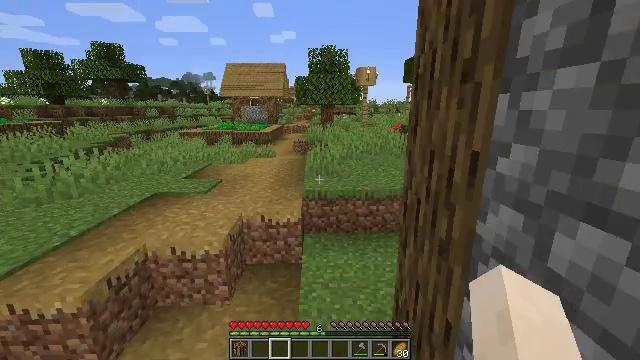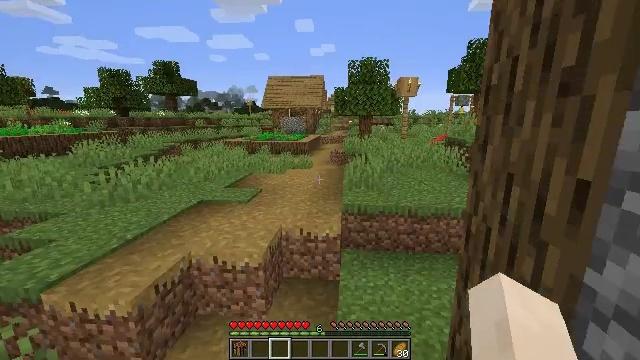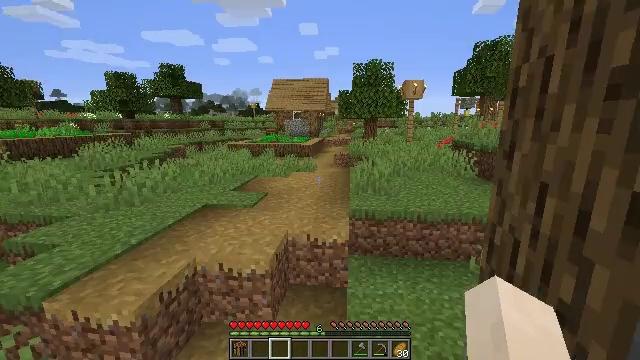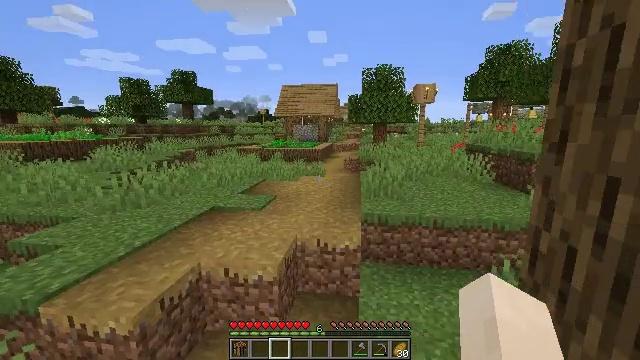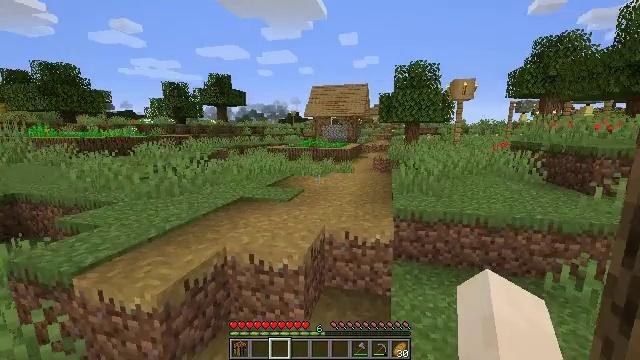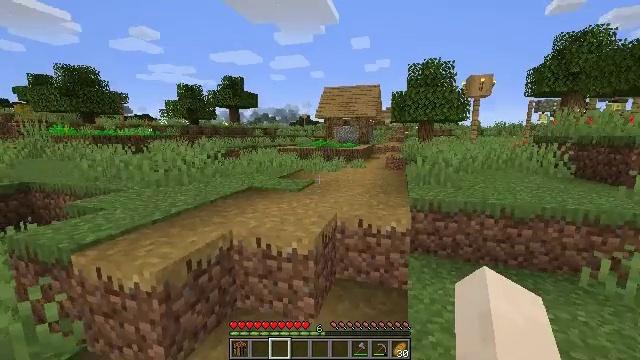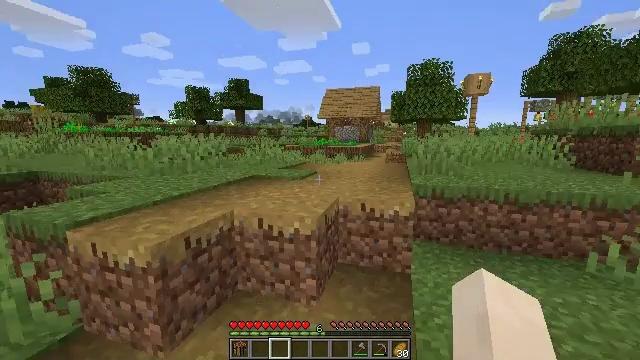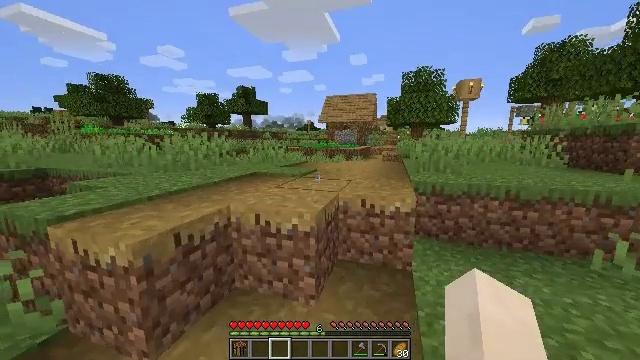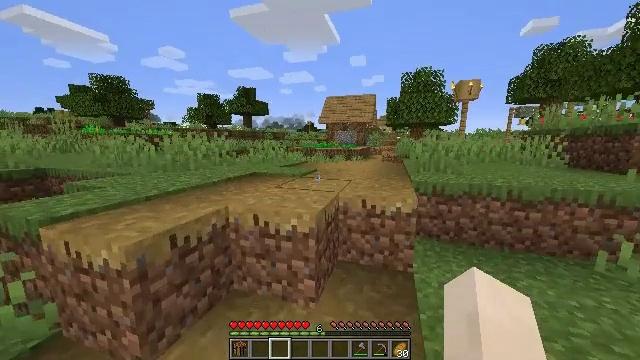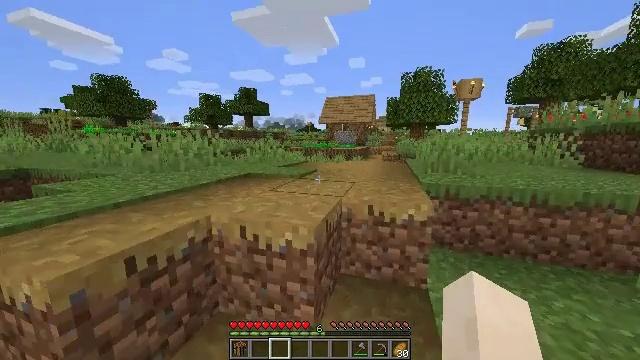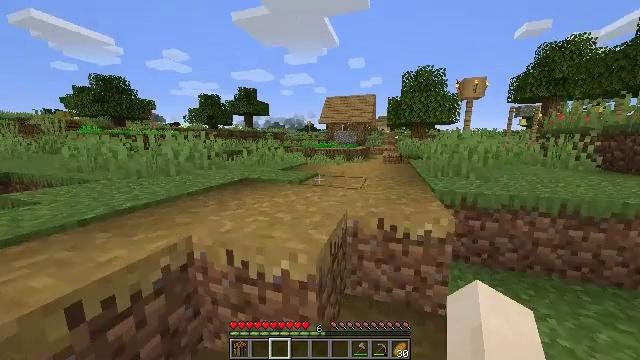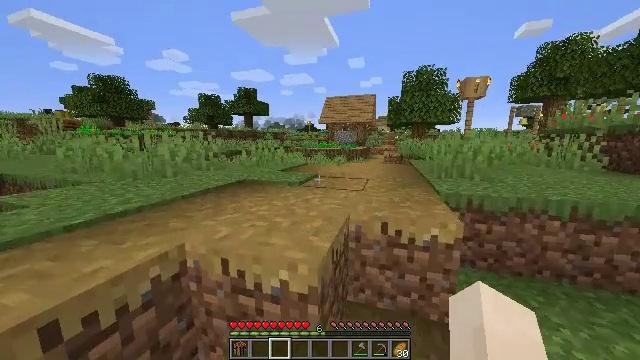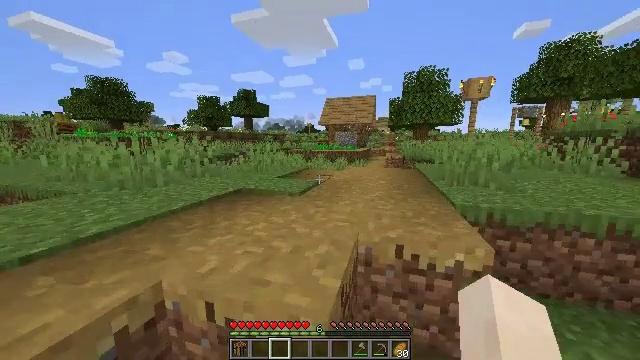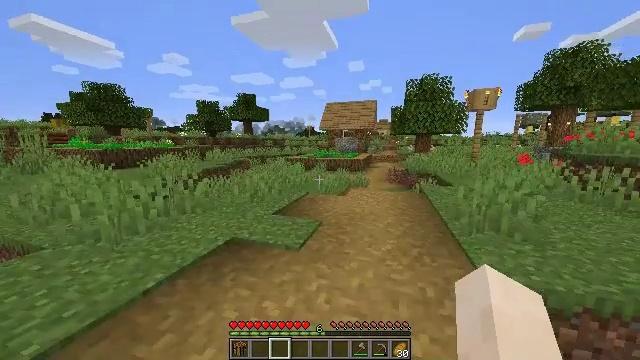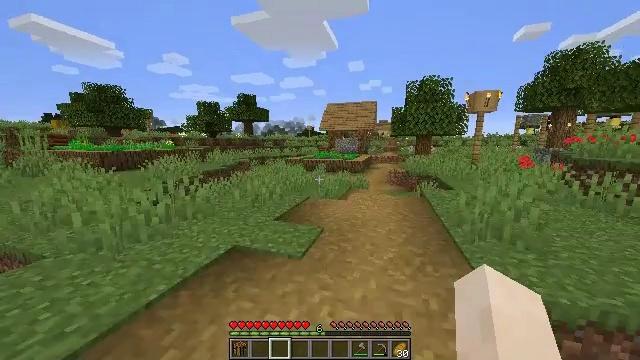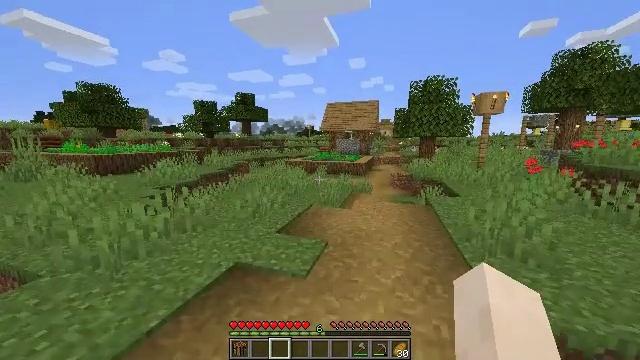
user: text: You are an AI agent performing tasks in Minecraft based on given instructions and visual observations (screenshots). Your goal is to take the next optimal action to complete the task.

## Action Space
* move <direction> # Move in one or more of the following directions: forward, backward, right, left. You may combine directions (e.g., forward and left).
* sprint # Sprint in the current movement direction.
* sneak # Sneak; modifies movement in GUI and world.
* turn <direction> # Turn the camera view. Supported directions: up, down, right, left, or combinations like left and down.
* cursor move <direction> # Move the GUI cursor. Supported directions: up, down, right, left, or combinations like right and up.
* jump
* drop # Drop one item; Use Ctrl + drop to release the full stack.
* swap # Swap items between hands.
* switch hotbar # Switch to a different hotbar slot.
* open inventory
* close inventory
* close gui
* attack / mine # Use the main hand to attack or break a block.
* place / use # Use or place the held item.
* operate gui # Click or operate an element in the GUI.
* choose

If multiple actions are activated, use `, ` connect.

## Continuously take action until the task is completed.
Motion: motion action
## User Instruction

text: Mine the smithing table.
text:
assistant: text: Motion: move forward and move left, turn left and up
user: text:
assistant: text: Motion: move forward
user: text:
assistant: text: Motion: move forward, turn left and up
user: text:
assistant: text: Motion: move forward, turn left
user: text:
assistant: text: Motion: move forward, sprint, turn left
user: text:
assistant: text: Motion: move forward, sprint
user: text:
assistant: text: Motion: move forward, sprint
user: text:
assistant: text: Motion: move forward, sprint
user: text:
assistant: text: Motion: move forward, sprint
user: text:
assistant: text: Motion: move forward, sprint
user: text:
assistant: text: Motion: move forward, sprint
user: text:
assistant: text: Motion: move forward, sprint, jump
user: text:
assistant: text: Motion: move forward, sprint, jump
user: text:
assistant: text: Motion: move forward, sprint, jump
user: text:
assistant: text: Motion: move forward, sprint, jump
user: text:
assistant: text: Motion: move forward, sprint
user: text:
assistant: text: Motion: move forward, sprint
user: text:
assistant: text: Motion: move forward, sprint
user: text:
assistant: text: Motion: move forward, sprint
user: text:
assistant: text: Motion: move forward, sprint
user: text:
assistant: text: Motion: move forward, sprint
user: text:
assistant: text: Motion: move forward, sprint
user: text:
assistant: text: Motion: move forward, sprint
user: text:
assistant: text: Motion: move forward, sprint
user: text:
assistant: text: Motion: move forward and move right, sprint
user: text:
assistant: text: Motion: move forward and move right, sprint
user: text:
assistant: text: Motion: move forward and move right, sprint
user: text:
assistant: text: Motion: move forward and move right, sprint
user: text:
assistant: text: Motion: move forward and move right, sprint
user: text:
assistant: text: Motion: move forward and move right, sprint